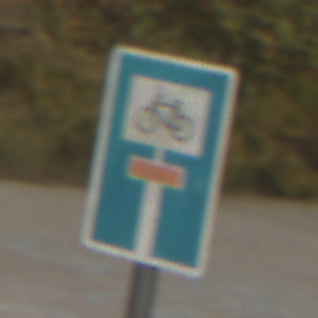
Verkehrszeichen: SackgasseRadverkehrDurchlaessig
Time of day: MorningAfternoon
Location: Outdoor (Suburban)
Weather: PartlyCloudy
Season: NotSpecified
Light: Natural